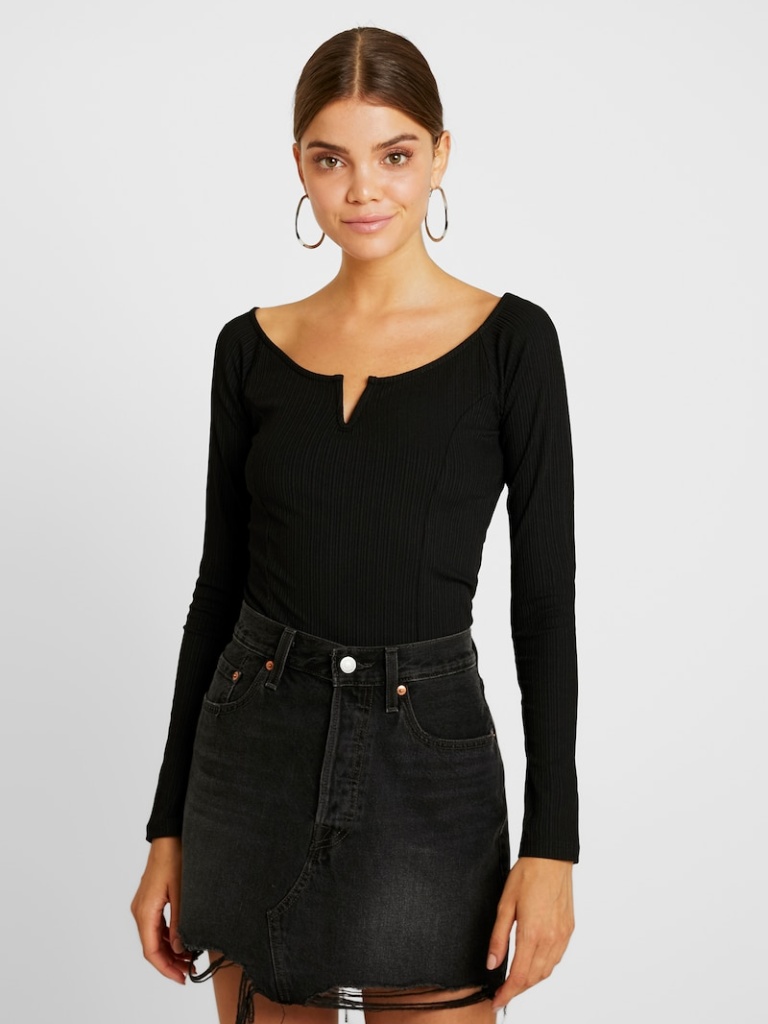
cotton tight a long-sleeved with the sleeves down hip length Fully Tucked in v-neck top